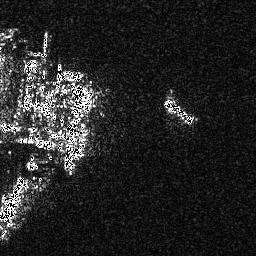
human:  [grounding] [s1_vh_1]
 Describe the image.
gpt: In the satellite image, there is  <ref>1 medium ship </ref> <box>[[63, 37, 75, 48, 0]]</box> located at center.